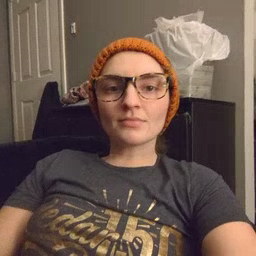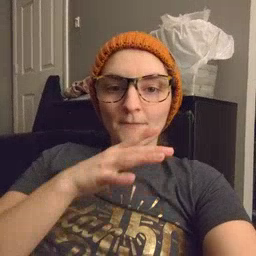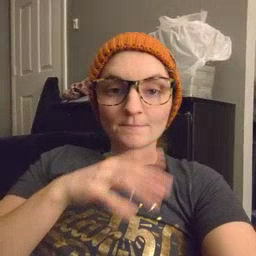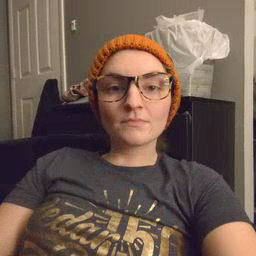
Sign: mom